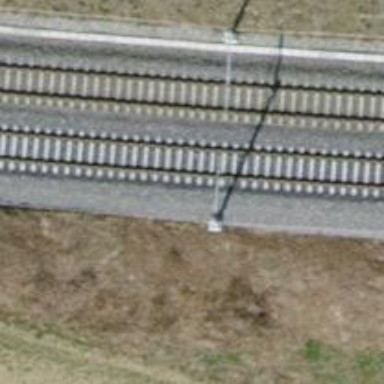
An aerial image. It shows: Single railway track with electrified contact line.